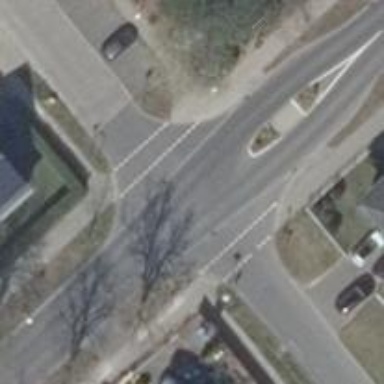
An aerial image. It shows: Residential road with sidewalks on both sides.